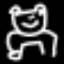
Label: frog